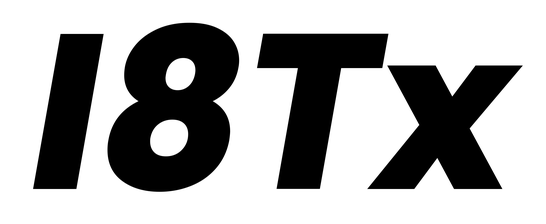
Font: Poppins-ExtraBoldItalic